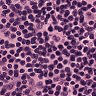
Metastatic tissue present: no